【题型】选择题　【知识点】平面几何　【难度】hard
某三角图标如图所示，该图标由三个全等的等腰梯形和一个等边三角形拼成。已知$AB=BF=1$，则（）

A．$EF=3$

B．$\overrightarrow{GC}=\dfrac{1}{2}\overrightarrow{GE}+\dfrac{1}{4}\overrightarrow{GH}$

C．$\overrightarrow{GC}\cdot\overrightarrow{GE}=8$

D．设$P$为$\triangle ABC$内一点（含边界），$\overrightarrow{GP}\cdot\overrightarrow{GE}$的最小值为6
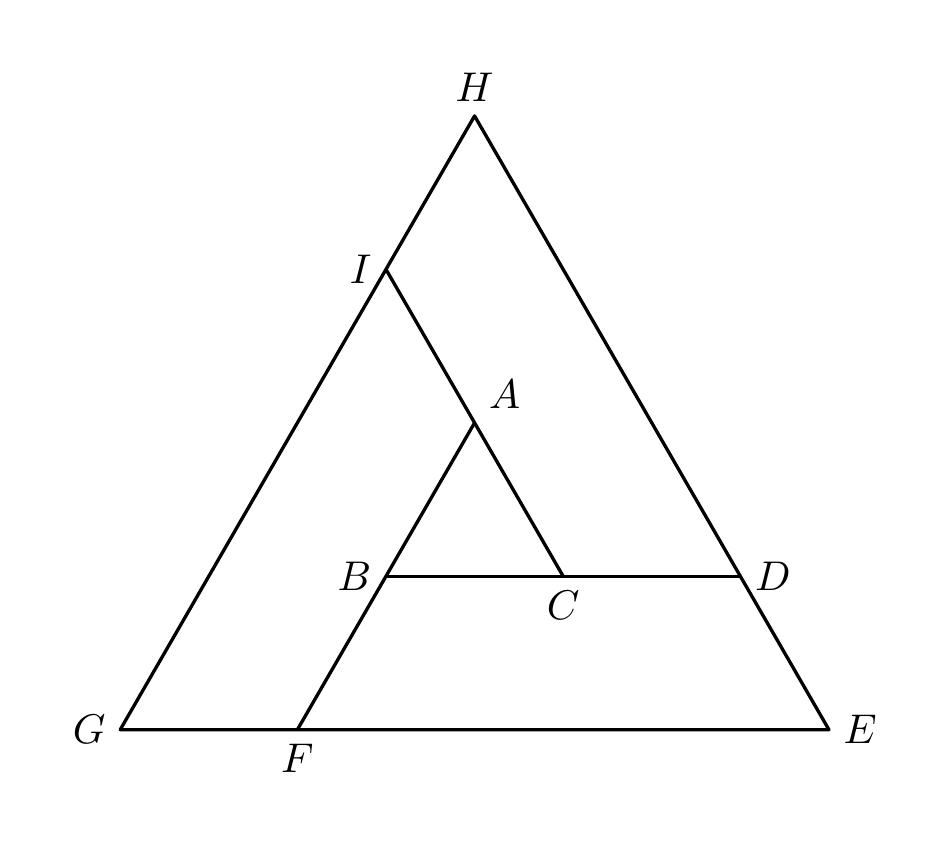
【解答】
【答案】$ABD$

【分析】对于A，延长$AC$交$GE$于点$M$，先证明四边形$CDEM$为平行四边形，进而求解判断即可；对于B，根据平面向量的线性运算求解判断即可；对于C，结合B，根据平面向量的数量积的定义及运算律求解判断即可；对于D，分析易得当$P$位于点$B$时，$\overrightarrow{GP}\cdot\overrightarrow{GE}$最小，进而求解判断即可.

【解答】解：A选项，根据题意可知，图标由三个全等的等腰梯形和一个等边三角形拼成，延长$AC$交$GE$于点$M$，
$CD\parallel ME$，$CM\parallel DE$，$\therefore$四边形$CDEM$为平行四边形，
而$AB=BF=1$，$\triangle ABC$为等边三角形，四边形$ICDH$，$BDEF$，$AFGI$为三个全等的等腰梯形，
则$AC=CM=DE=CD=ME=GF=1$，$FM=2BC=2$，
$\therefore EF=FM+ME=3$，故A选项正确；

B选项，由于$GF=ME=1$，$FM=2$，则$GE=HE=GH=4$，
$\therefore$根据平面向量的线性运算$\overrightarrow{GC}=\overrightarrow{GM}+\overrightarrow{MC}=\dfrac{3}{4}\overrightarrow{GE}+\overrightarrow{ED}=\dfrac{3}{4}\overrightarrow{GE}+\dfrac{1}{4}\overrightarrow{EH}$
$=\dfrac{3}{4}\overrightarrow{GE}+\dfrac{1}{4}\left(\overrightarrow{GH}-\overrightarrow{GE}\right)=\dfrac{1}{2}\overrightarrow{GE}+\dfrac{1}{4}\overrightarrow{GH}$，故B选项正确；

C选项，根据B可知，$\overrightarrow{GC}=\frac{1}{2}\overrightarrow{GE}+\frac{1}{4}\overrightarrow{GH}$，且$\triangle HGE$为等边三角形，边长为4，
$\therefore$根据平面向量的数量积的定义，$\overrightarrow{GC}\cdot\overrightarrow{GE}=(\frac{1}{2}\overrightarrow{GE}+\frac{1}{4}\overrightarrow{GH})\cdot\overrightarrow{GE}$
$=\frac{1}{2}\overrightarrow{GE}^2+\frac{1}{4}\overrightarrow{GH}\cdot\overrightarrow{GE}=\frac{1}{2}\times4^2+\frac{1}{4}\times4\times4\times\cos60^\circ=10$，故C选项不正确；

D选项，根据$\overrightarrow{GP}\cdot\overrightarrow{GE}=|\overrightarrow{GP}|\cdot|\overrightarrow{GE}|\cdot\cos\langle\overrightarrow{GP},\overrightarrow{GE}\rangle=4|\overrightarrow{GP}|\cdot\cos\langle\overrightarrow{GP},\overrightarrow{GE}\rangle$，
$\because|\overrightarrow{GP}|\cdot\cos\langle\overrightarrow{GP},\overrightarrow{GE}\rangle$表示$\overrightarrow{GP}$在$\overrightarrow{GE}$的投影，显然，当$P$位于点$B$时，投影最小，
由于$GF=BF=1$，$\angle BFM=\angle ABC=60^\circ$，则$\angle BGF=30^\circ$，
$\therefore GB=1\times\cos30^\circ\times2=\sqrt{3}$，
则$\overrightarrow{GB}\cdot\overrightarrow{GE}=\sqrt{3}\times4\times\frac{\sqrt{3}}{2}=6$，即$\overrightarrow{GP}\cdot\overrightarrow{GE}$的最小值为6，故D选项正确。

故选：$ABD$.

【点评】本题考查了平面向量的数量积的定义及运算律，属于中档题.
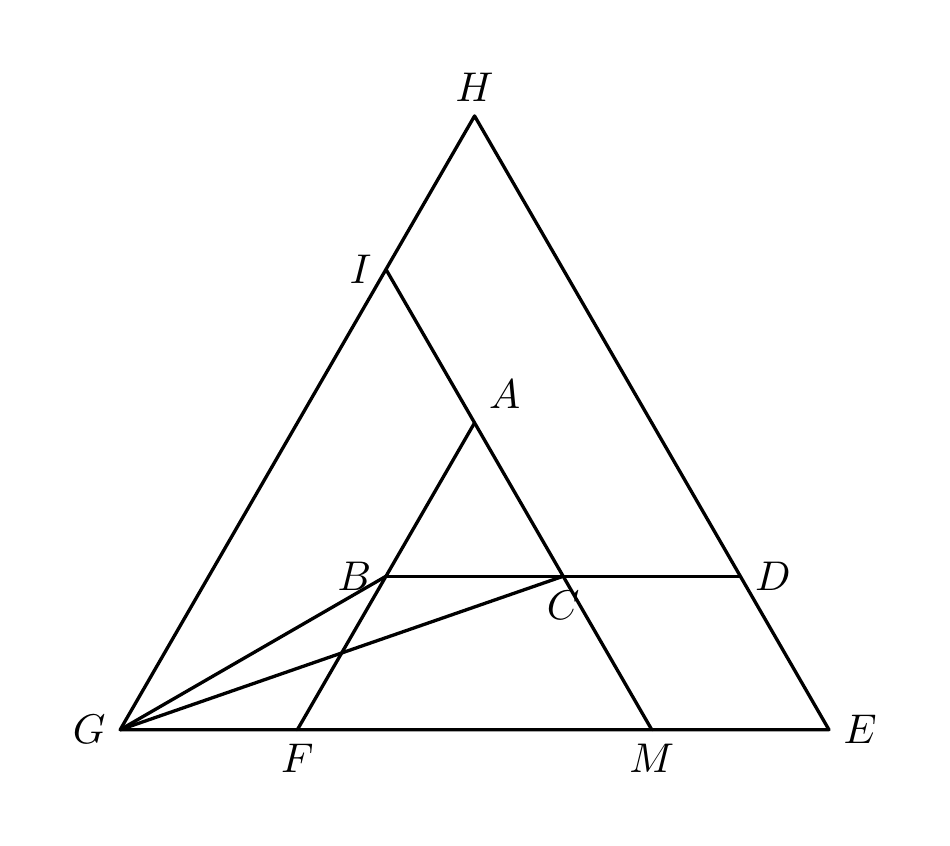